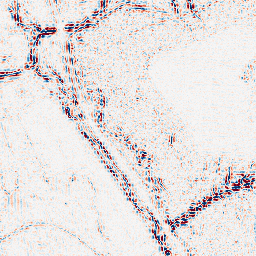
Category: wavelet
Decomposition family: wavelet_biorthogonal
Decomposition parameters: wavelet: bior4.4
level: 2
Upsampling method: quadratic
Upsampling parameters: scale: 4
Upsampling scale: 4